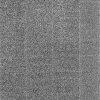
Atmospheric dust classification: dusty